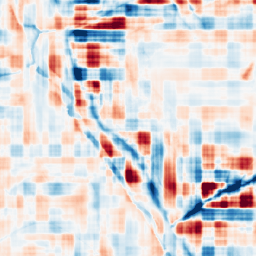
Category: wavelet
Decomposition family: wavelet_reverse_biorthogonal
Decomposition parameters: wavelet: rbio3.5
level: 5
Upsampling method: cubic_mitchell
Upsampling parameters: scale: 8
Upsampling scale: 8